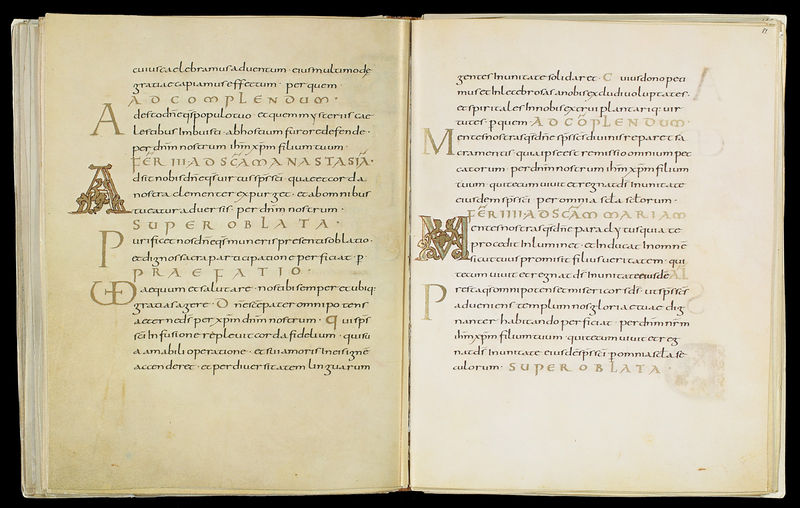
Titel: Drogo Sakramentar
Standort: Herstellungsort: Metz (EU - F)
Institution: Paris, Bibliothèque Nationale
Schlagwörter: braun, schwarz, muster, ornament, alt, bibel, gold, schrift, papier, lesen, buch, druck, initialen, seite, text, buchstaben, buchseite, verziert, pergament, seiten, gebunden, zeilen, aufgeschlagen, verzierungen, lettern, kapitel, super, latein, kapitälchen, initial, doppelseite, anfangsbuchstabe, shmuck, a, m, p, praefatio, gälisch, superoblata, oblata, ad complendum, adocomplendum